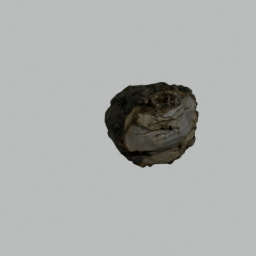
Label: nature